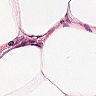
Metastatic tissue present: no